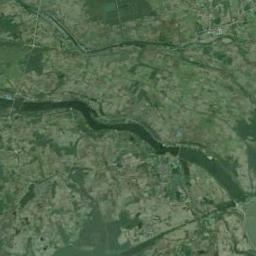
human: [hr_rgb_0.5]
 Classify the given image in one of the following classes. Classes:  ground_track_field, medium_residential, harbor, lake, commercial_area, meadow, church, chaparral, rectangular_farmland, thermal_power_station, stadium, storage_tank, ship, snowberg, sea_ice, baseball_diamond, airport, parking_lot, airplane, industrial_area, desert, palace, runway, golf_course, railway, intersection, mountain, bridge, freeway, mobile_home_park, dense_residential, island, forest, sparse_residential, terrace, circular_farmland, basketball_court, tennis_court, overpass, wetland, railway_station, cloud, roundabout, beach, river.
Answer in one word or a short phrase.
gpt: river